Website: lowes
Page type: customer-info-address
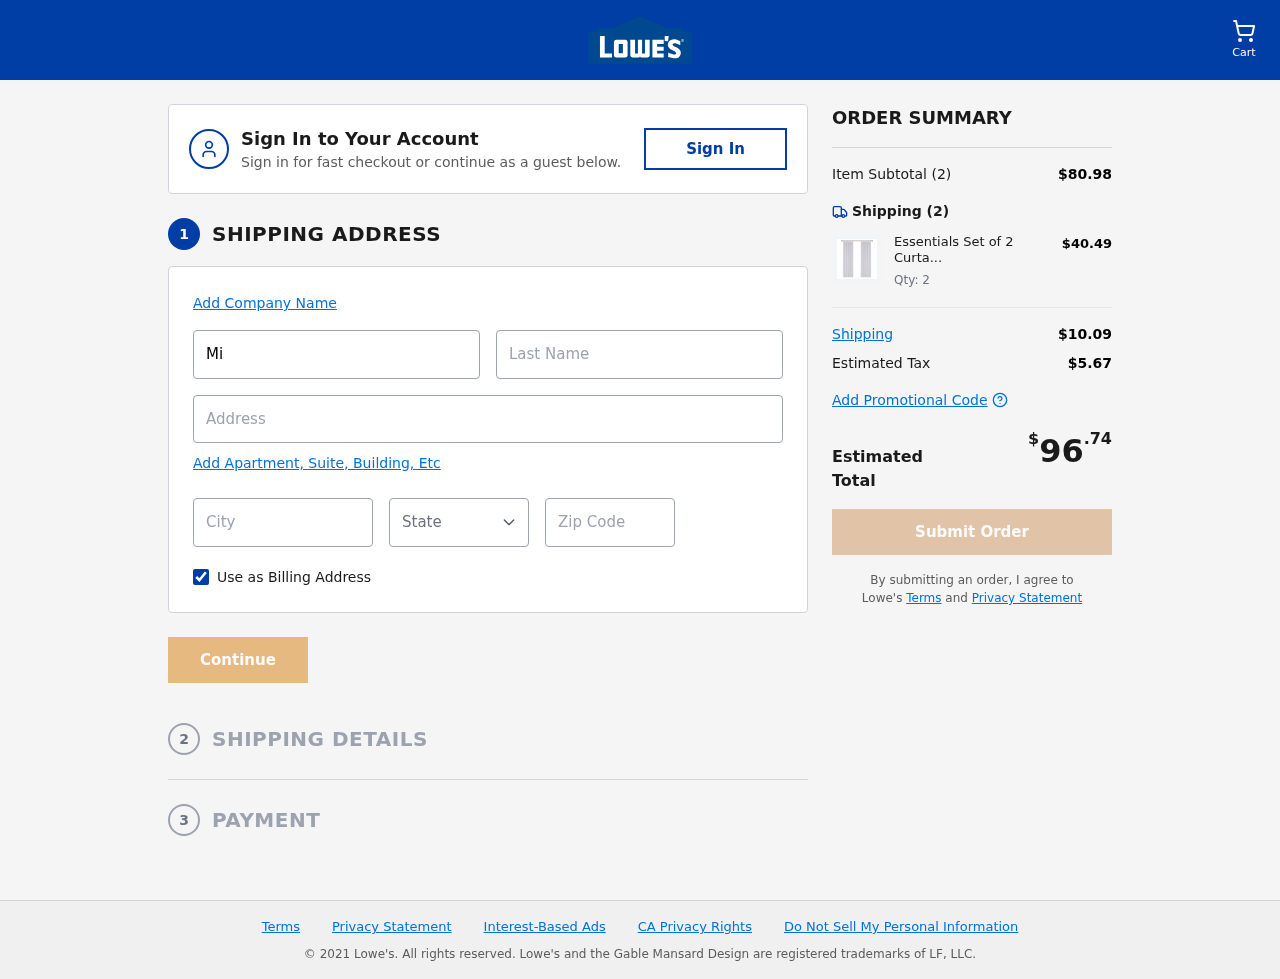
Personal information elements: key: PII_CITY
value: East Larryview
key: PII_FIRSTNAME
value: Michael
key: PII_LASTNAME
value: Crawford
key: PII_POSTCODE
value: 12506
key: PII_STATE_ABBR
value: TX
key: PII_STREET
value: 62859 Trevor Station Suite 183
Product elements: key: PRODUCT1_NAME
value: Essentials Set of 2 Curtains with Ruffle Tape, 245x140
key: PRODUCT1_PRICE
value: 40.49
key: PRODUCT1_QUANTITY
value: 2
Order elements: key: ORDER_NUM_ITEMS
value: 2
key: ORDER_SUBTOTAL
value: $80.98
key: ORDER_NUM_ITEMS2
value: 2
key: ORDER_SHIPPING_COST
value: $10.09
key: ORDER_TAX
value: $5.67
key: ORDER_TOTAL
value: $96.74